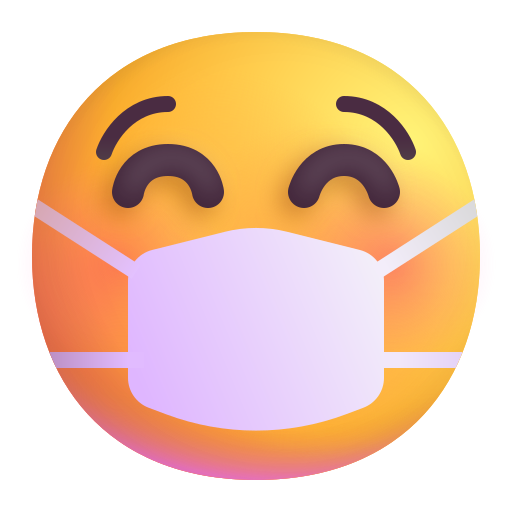
face with medical mask color